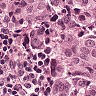
Metastatic tissue present: yes